Interaction volume radius: 5 \u00c5
Interaction volume height: 15 \u00c5
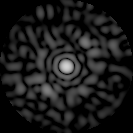
Disorder parameter: 0.8639